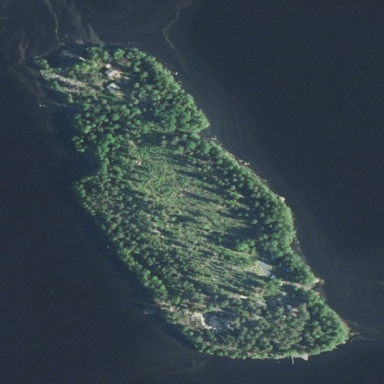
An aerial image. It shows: Islet.